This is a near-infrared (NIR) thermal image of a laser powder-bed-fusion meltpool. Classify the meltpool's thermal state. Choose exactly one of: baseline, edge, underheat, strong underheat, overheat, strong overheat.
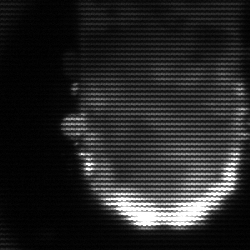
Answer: baseline